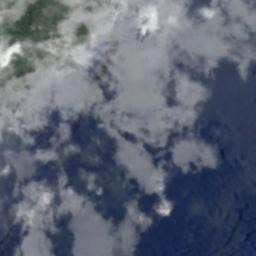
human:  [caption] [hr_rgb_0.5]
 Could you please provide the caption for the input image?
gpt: The white cloud is above green land and blue sea .

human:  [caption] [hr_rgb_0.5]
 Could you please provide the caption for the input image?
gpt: Large fluffy white clouds on green land and blue sea .

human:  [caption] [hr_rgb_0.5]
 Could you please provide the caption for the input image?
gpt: A large cloud of white clouds floated above the hills .

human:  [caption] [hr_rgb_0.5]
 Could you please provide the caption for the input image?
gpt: The stratus clouds are located above the surface of the sea .

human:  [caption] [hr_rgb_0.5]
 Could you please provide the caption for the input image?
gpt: There are slices of white clouds over a blue sea .